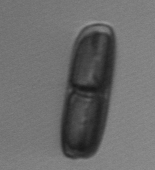
Label: Ephemera